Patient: sex M, age 60
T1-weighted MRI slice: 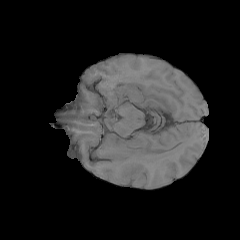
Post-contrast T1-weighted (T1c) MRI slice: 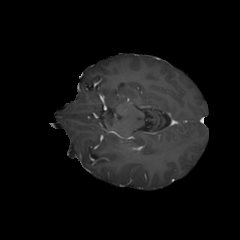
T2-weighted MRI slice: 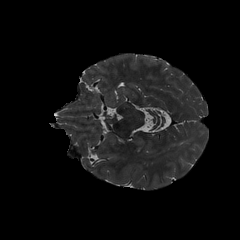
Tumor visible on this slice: no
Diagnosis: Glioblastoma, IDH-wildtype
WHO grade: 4